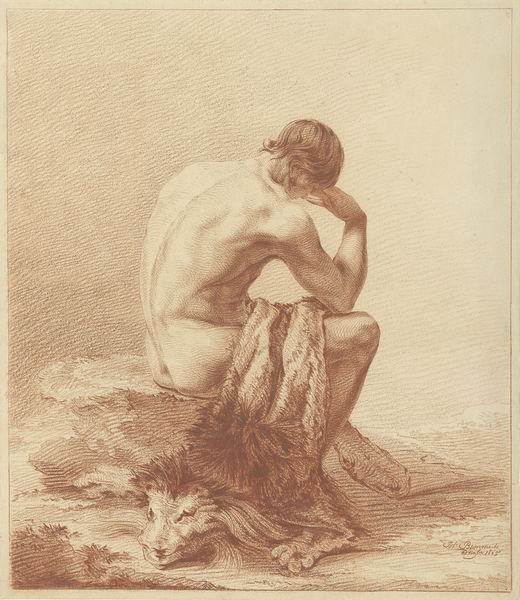
Titel: De leeuwendoder
Künstler: Joannes Bemme
Standort: Amsterdam
Institution: Rijksmuseum
Schlagwörter: akt, mann, nackt, schatten, rücken, fell, sepia, nachdenken, stich, löwenkopf, jüngling, löwe, herkules, keule, rötel, löwenfell, tierhaut